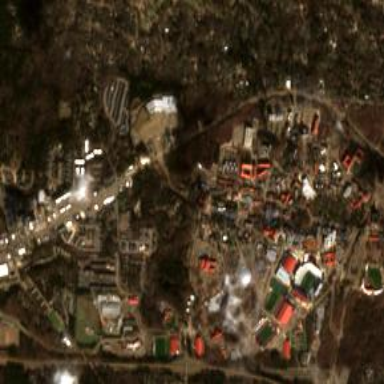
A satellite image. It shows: University.